Question: I am using 'DataRelation' to compare two 'DataTable' and return a third table containing the rows that are not share by both original tables by using this <URL>. Below is the code.
'''
public static DataTable Difference(DataTable First, DataTable Second)
{
//Create Empty Table
DataTable table = new DataTable("Difference");
//Must use a Dataset to make use of a DataRelation object
using(DataSet ds = new DataSet())
{
//Add tables
ds.Tables.AddRange(new DataTable[]{First.Copy(),Second.Copy()});
//Get Columns for DataRelation
DataColumn[] firstcolumns = new DataColumn[ds.Tables[0].Columns.Count];
for(int i = 0; i < firstcolumns.Length; i++)
{
firstcolumns[i] = ds.Tables[0].Columns[i];
}
DataColumn[] secondcolumns = new DataColumn[ds.Tables[1].Columns.Count];
for(int i = 0; i < secondcolumns.Length; i++)
{
secondcolumns[i] = ds.Tables[1].Columns[i];
}
//Create DataRelation
DataRelation r = new DataRelation(string.Empty,firstcolumns,secondcolumns,false);
ds.Relations.Add(r);
//Create columns for return table
for(int i = 0; i < First.Columns.Count; i++)
{
table.Columns.Add(First.Columns[i].ColumnName, First.Columns[i].DataType);
}
//If First Row not in Second, Add to return table.
table.BeginLoadData();
foreach(DataRow parentrow in ds.Tables[0].Rows)
{
DataRow[] childrows = parentrow.GetChildRows(r);
if(childrows == null || childrows.Length == 0)
table.LoadDataRow(parentrow.ItemArray,true);
}
table.EndLoadData();
}
return table;
}
'''
Surprisingly enough when I exercised this code, it only worked on few cases and failed in others.
There was one case, I was comparing two identical table (but has different source) that both has:
- 'DataType'- -
Only to have a brand as the two original tables!
What did I ?
Is it possible that two (sharing features I mentioned above) can have (which doesn't seem visible to users' eyes)?
Or is it possible that this is actually a ? What are the possible alternatives?
1. Both tables have same primitive datatype such as: System.String, System.Int32, System.DateTime
2. These code doesn't work on all samples I tested
3. Here is a print screen of 1 sample (using DataSet Visualizer)

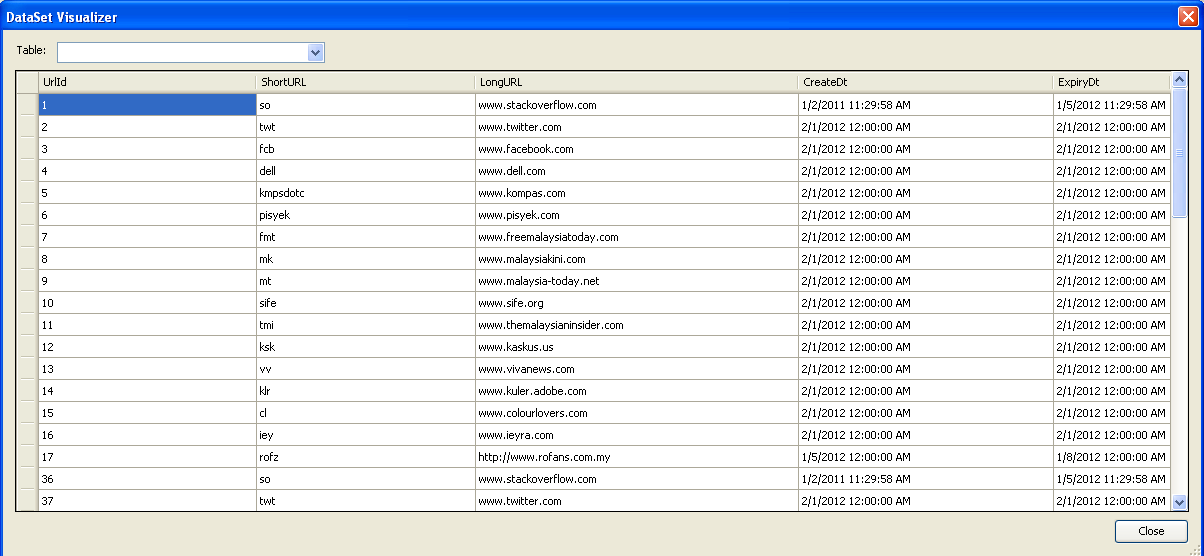
Answer: I had to write something similar once and this is the approach I used:
First this approach only works if you don't have duplicate rows in each table.
Using primary keys..
'''
First.PrimaryKey = firstcolumns;
Second.PrimaryKey = secondcolumns; //These throw exceptions when you have duplicate rows
'''
Then..
'''
foreach (DataRow dr in Second.Rows)
{
List<Object> l = new List<Object>();
foreach (DataColumn dc in secondcolumns) l.Add(dr[dc]);
if (First.Rows.Find(l.ToArray()) == null) //NOT FOUND
{
table.Rows.Add(l.ToArray());
}
}
foreach (DataRow dr in First.Rows)
{
List<Object> l = new List<Object>();
foreach (DataColumn dc in firstcolumns) l.Add(dr[dc]);
if (Second.Rows.Find(l.ToArray()) == null) //NOT FOUND
{
table.Rows.Add(l.ToArray());
}
}
'''
Cheers,